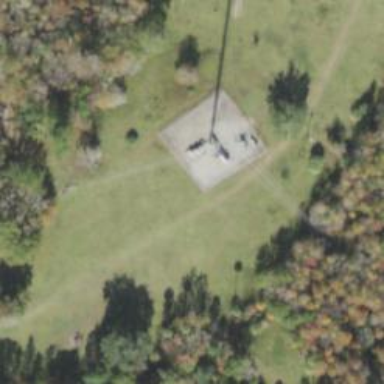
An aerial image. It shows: Man-made mast used for communication purposes.